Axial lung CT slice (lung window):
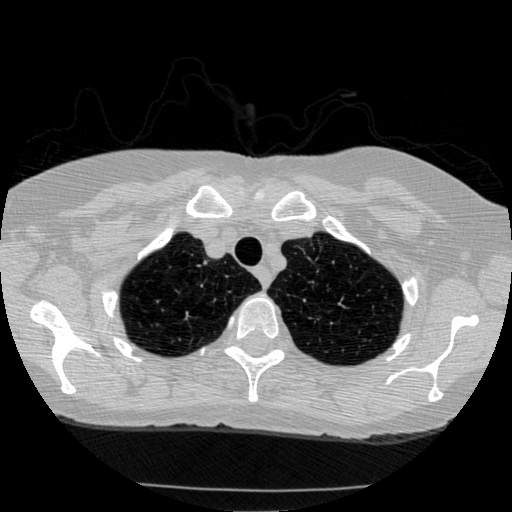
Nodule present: no